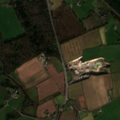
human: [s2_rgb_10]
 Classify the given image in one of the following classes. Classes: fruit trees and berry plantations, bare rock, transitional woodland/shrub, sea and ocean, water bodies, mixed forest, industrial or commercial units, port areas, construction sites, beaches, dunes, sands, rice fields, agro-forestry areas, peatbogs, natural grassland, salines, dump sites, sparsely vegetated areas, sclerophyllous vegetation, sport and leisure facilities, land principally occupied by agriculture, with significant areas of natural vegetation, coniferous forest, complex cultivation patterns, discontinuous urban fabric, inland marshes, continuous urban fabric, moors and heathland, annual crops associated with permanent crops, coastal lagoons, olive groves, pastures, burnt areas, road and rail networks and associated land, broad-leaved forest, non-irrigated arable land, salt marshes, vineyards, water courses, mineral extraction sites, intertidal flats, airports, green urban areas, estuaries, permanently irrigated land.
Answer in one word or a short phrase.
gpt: non-irrigated arable land, pastures, land principally occupied by agriculture, with significant areas of natural vegetation, broad-leaved forest, mixed forest